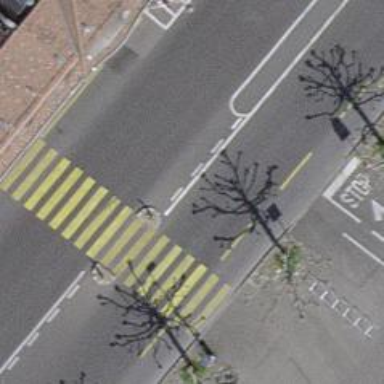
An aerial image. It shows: Road with traffic signals.